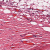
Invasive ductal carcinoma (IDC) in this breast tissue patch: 1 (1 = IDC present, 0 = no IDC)